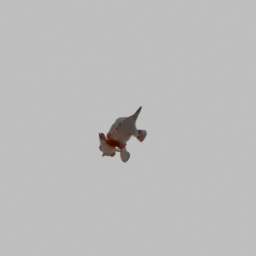
Label: animals